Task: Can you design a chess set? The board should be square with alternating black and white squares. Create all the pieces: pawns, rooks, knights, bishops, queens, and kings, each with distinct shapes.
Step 517:
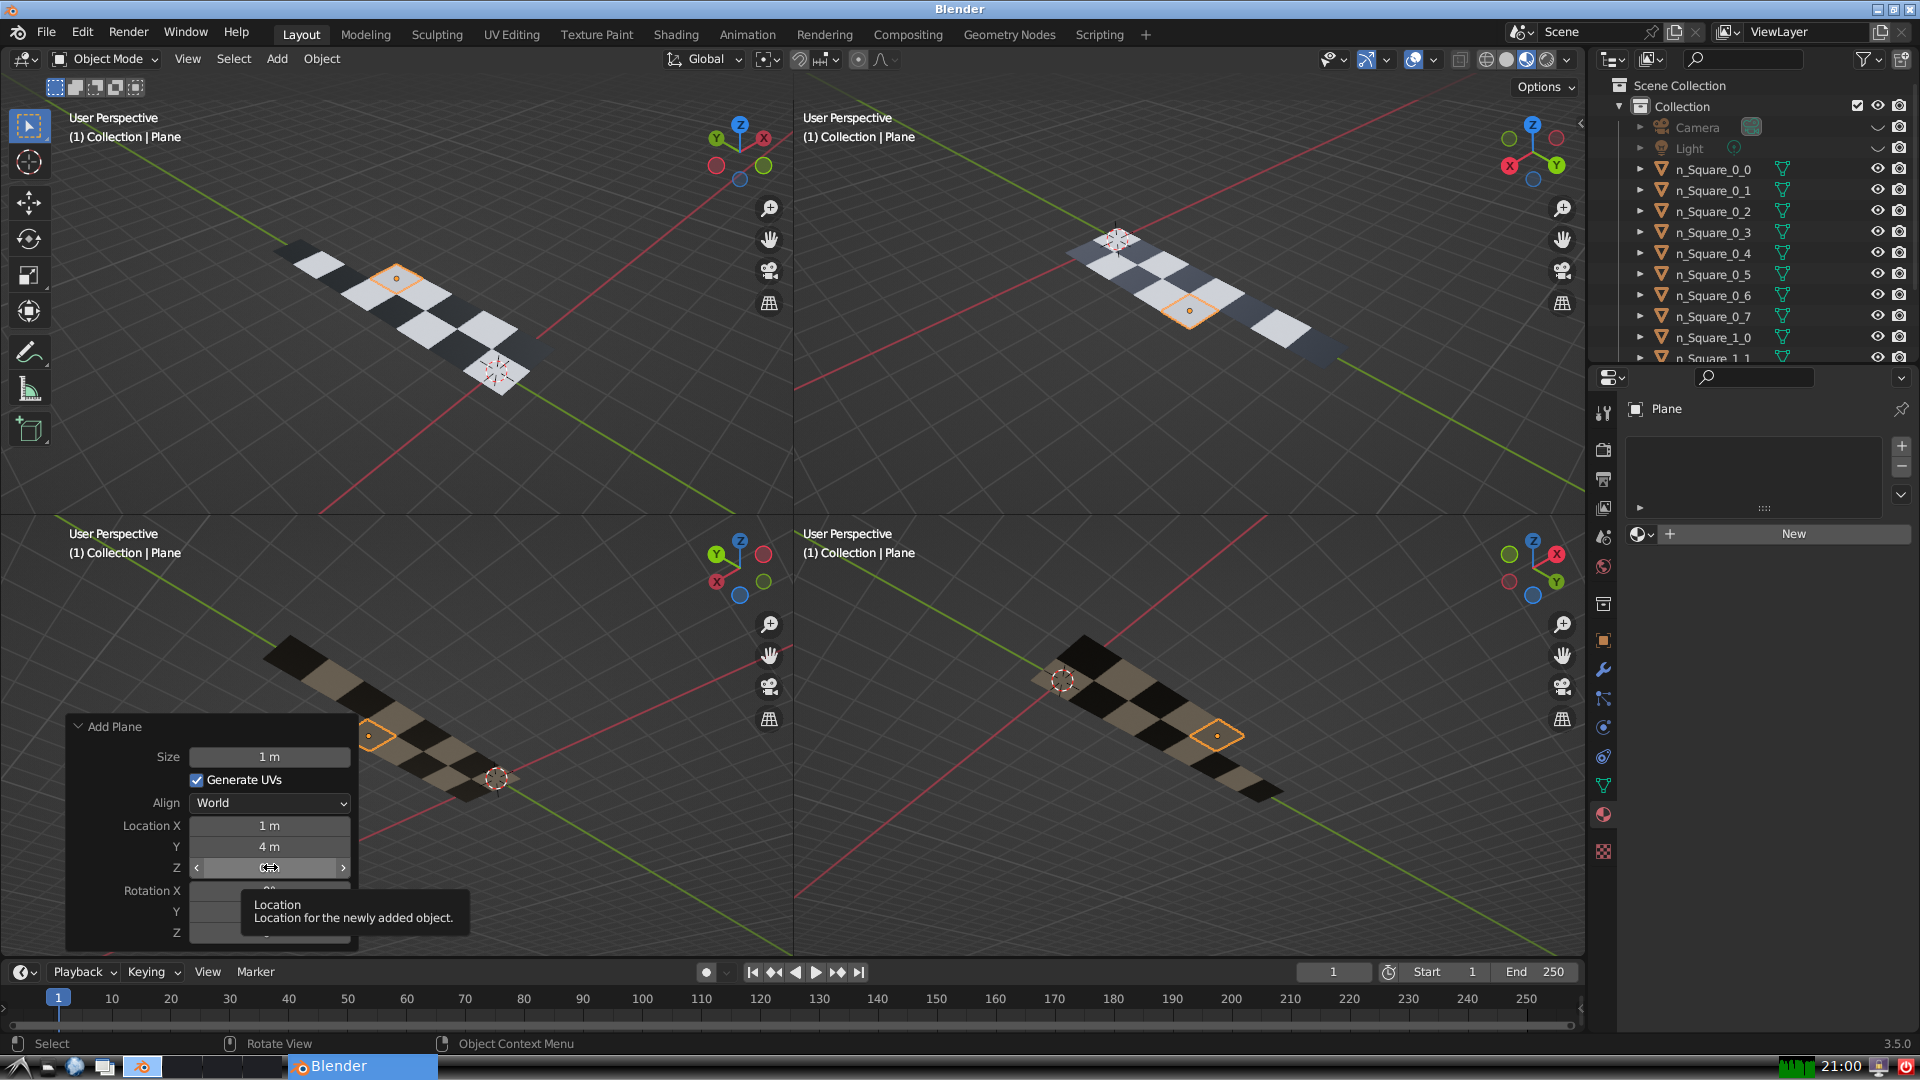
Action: click: no